Interaction volume radius: 5 \u00c5
Interaction volume height: 10 \u00c5
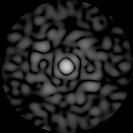
Disorder parameter: 0.7826